七年级 · 度量几何学
如图, 将木条 $a, b, c$ 钉在一起, $\angle 1=50^{\circ}, \angle 2=70^{\circ}$. 当木条 $a$ 按顺时针方向至少旋转 $\qquad$度时, $a / / b$.

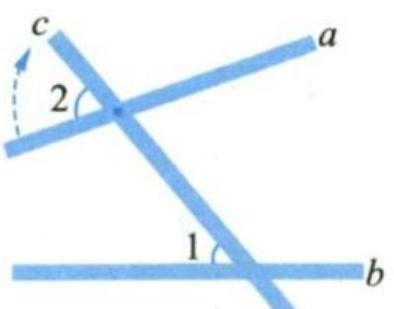
答案: 解【答案】 20